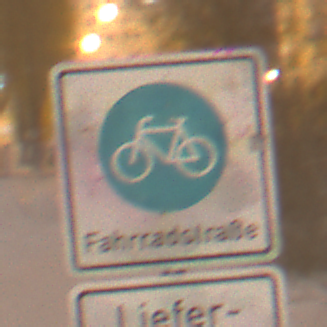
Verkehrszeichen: BeginnFahrradstrasse
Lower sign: BesondereFahrzeugeUndTransportgueter5
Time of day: Night
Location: Outdoor (Urban)
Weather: Overcast
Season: Winter
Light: Artificial